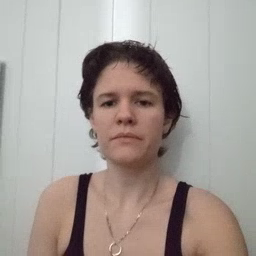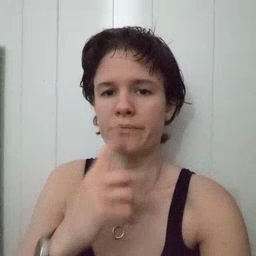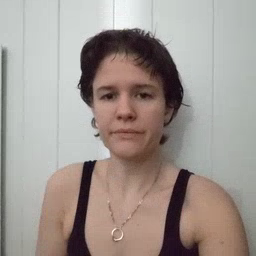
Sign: wet